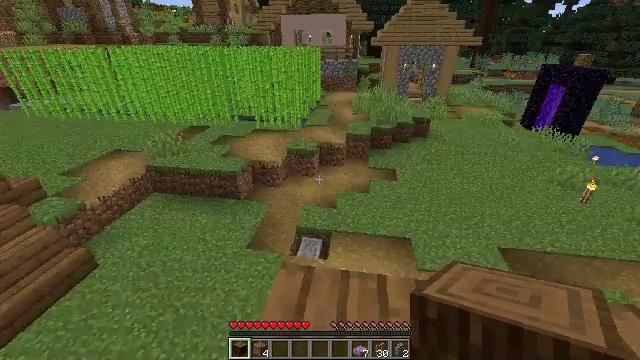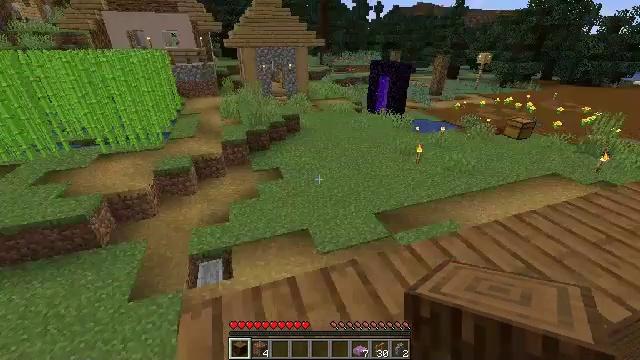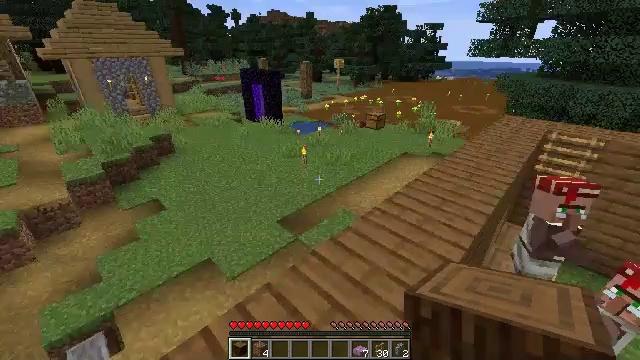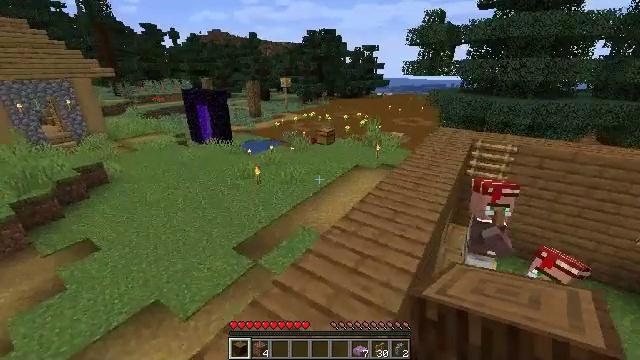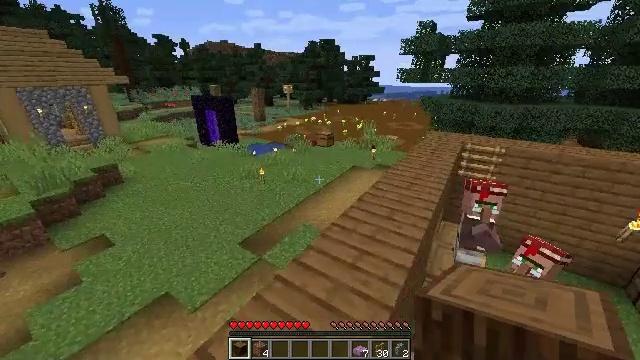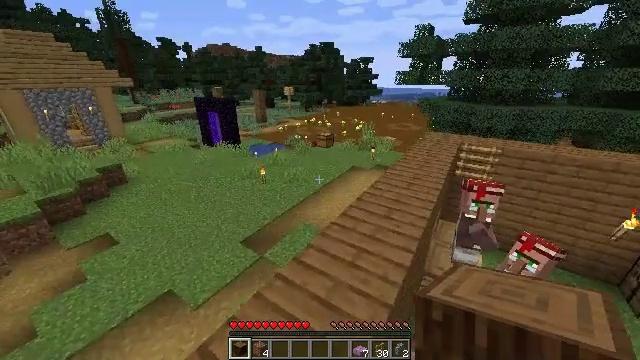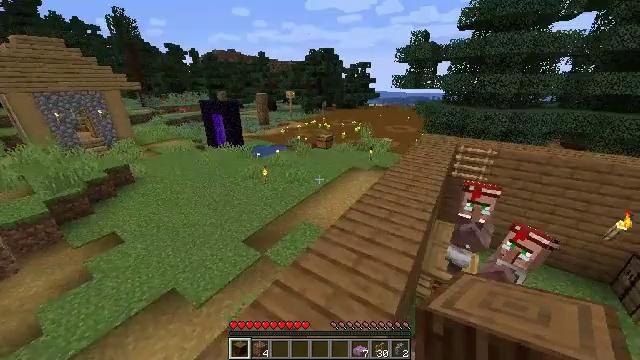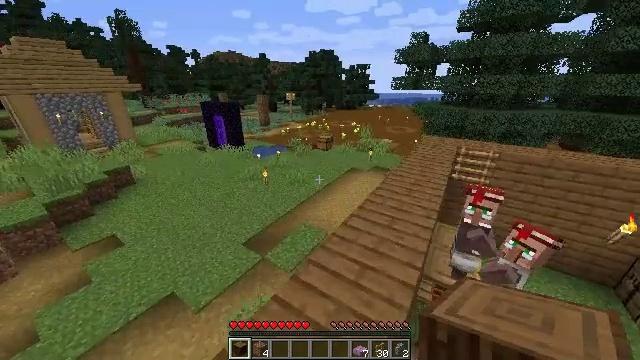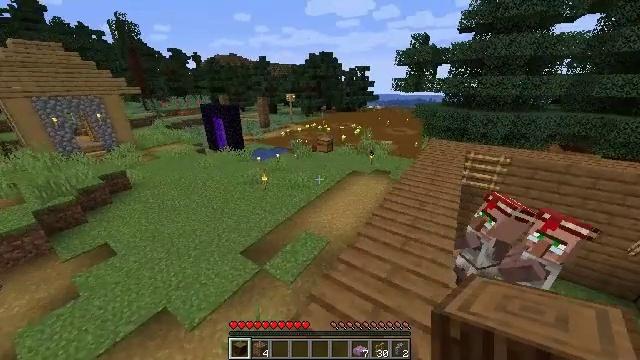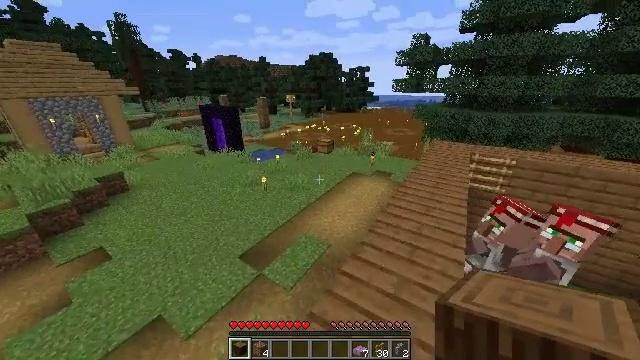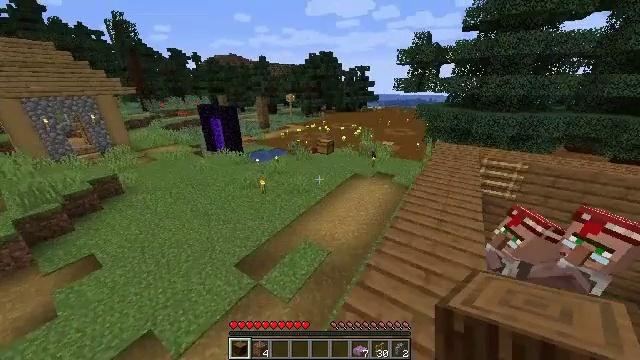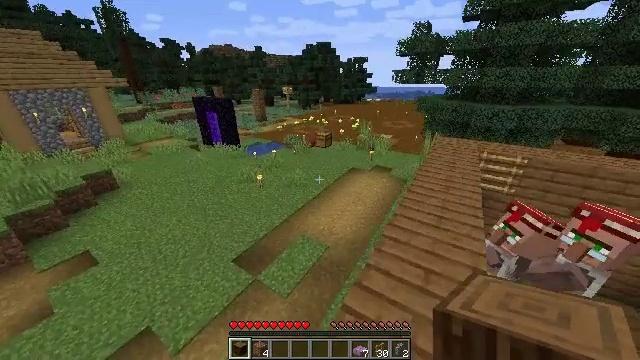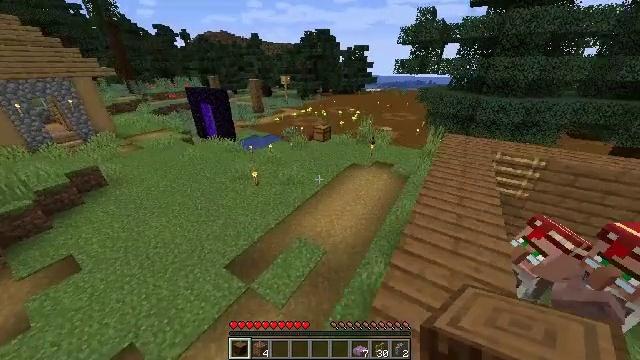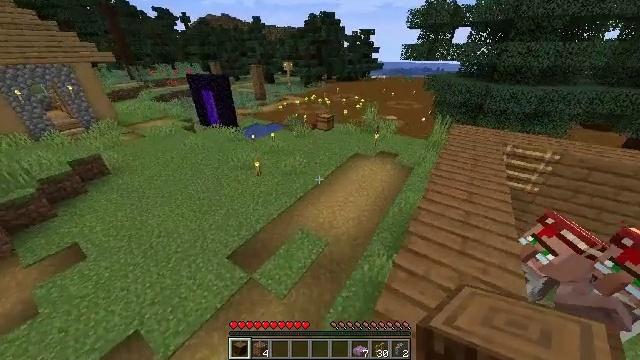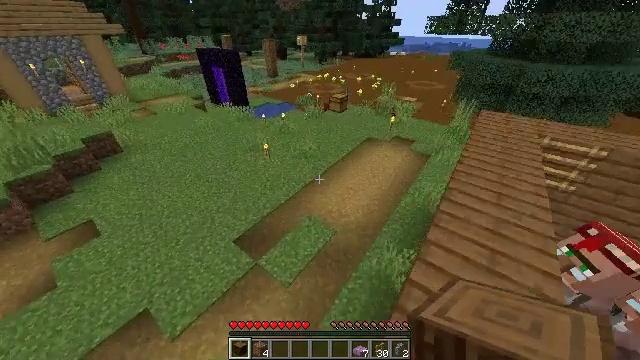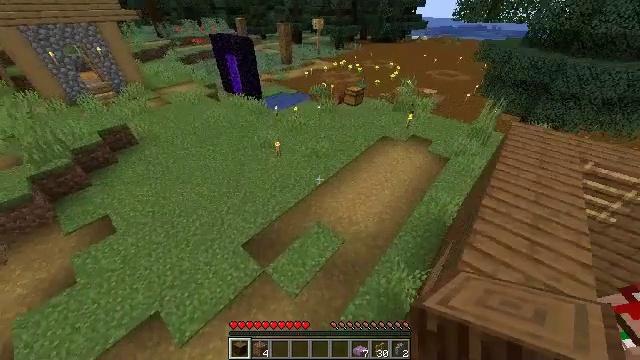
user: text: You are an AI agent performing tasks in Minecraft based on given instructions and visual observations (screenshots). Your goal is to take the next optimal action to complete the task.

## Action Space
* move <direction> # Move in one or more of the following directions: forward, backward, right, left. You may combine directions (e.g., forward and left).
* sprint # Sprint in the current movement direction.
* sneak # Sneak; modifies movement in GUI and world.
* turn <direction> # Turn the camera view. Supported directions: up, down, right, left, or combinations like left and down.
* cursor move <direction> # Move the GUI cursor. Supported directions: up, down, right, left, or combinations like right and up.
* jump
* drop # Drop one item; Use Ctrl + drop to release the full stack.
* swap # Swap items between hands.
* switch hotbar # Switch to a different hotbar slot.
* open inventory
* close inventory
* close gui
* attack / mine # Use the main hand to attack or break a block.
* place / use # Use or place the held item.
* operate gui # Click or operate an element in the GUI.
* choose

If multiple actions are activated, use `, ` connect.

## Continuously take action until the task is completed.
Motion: motion action
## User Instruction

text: Put out the fire.
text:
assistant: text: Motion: move forward, sprint, turn right
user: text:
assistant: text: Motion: move forward, sprint, turn right and up
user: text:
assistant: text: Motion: move forward, sprint, turn right and up
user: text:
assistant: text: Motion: move forward, sprint
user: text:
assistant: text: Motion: move forward, sprint
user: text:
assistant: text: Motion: move forward, sprint
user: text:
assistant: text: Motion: move forward, sprint
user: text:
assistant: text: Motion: move forward, sprint
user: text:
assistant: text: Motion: move forward, sprint
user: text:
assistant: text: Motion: move forward, sprint
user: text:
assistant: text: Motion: move forward, sprint, turn down
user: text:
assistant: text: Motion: move forward, sprint, turn down
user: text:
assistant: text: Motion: move forward, sprint, turn down
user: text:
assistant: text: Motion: move forward, sprint, turn left and down
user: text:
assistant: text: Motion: move forward, sprint, turn left and down, jump
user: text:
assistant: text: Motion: move forward, sprint, turn left and down, jump
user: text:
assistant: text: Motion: move forward, sprint, jump
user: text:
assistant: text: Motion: move forward, sprint, jump
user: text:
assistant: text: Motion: move forward, sprint, jump
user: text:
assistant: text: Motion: move forward, sprint, jump
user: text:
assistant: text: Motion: move forward, sprint, jump
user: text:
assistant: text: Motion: move forward, sprint, jump
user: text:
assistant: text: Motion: move forward, sprint, turn left and up, jump
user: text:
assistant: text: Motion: move forward, sprint, turn left and up, jump
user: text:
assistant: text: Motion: move forward, sprint, jump
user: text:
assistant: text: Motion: move forward, sprint, jump
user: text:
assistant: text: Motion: move forward, sprint, jump
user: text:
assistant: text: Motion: move forward, sprint, jump
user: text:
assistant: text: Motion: move forward, sprint, jump
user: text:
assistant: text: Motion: move forward, sprint, jump